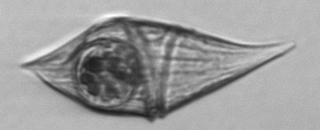
Label: Gyrodinium